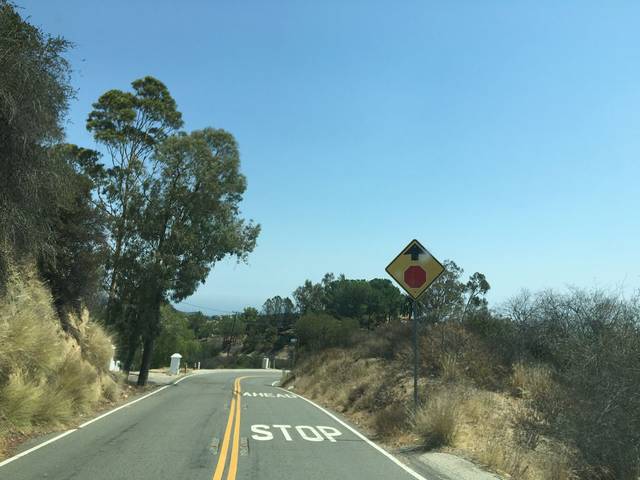
Region: United States
Coordinates: 34.069, -118.612